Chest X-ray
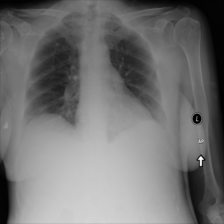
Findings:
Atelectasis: negative
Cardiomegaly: negative
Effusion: negative
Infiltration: negative
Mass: negative
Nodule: negative
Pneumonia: negative
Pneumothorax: negative
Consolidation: negative
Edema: negative
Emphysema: negative
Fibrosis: negative
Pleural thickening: negative
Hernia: negative